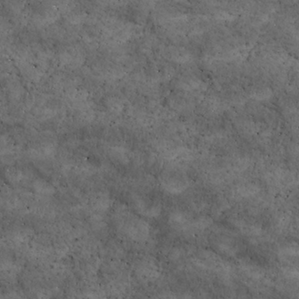
Label: non_frost